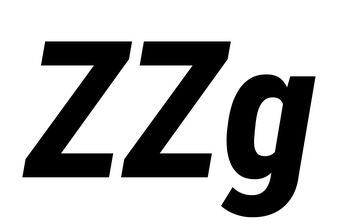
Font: Roboto-Italic_Condensed_ExtraBold_Italic